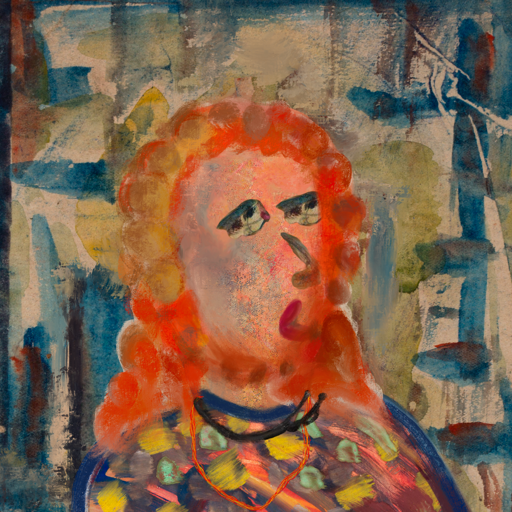
Background: Orphan, Head And Neck Side: Irani, Face Side: Pipe, Bust: Mother_And_Son_Mother, Hair Side: Rupkatha, Head Accessory: Blank, Second Necklace: Gypsy_Mother_2, Necklace: Orphan, Baby: Blank